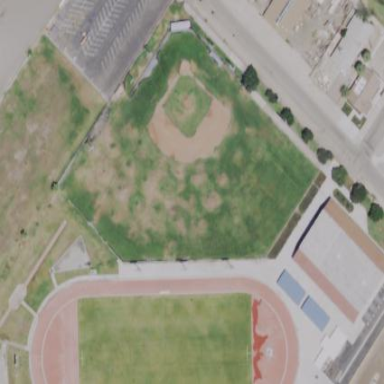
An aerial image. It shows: Sports centre offering baseball and American football facilities on its leisure land.